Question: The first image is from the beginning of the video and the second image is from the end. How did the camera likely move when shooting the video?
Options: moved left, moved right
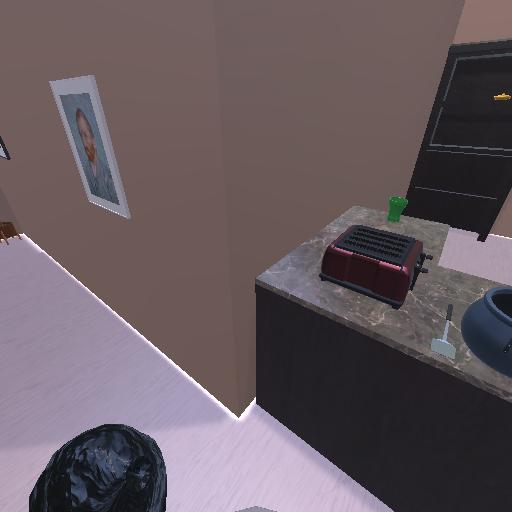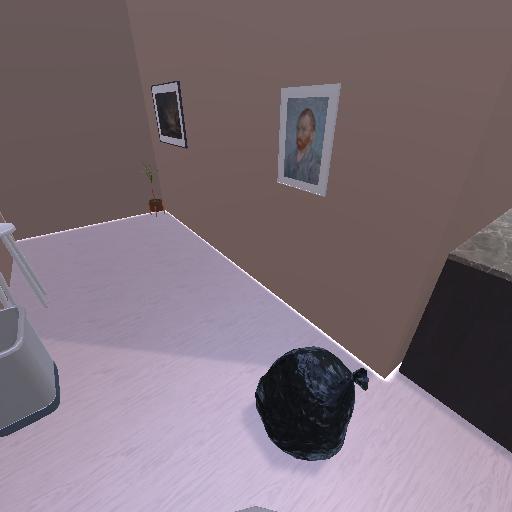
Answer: moved left